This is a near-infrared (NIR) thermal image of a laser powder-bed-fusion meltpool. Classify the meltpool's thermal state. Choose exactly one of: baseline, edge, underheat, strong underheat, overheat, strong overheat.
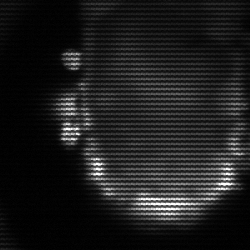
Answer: baseline